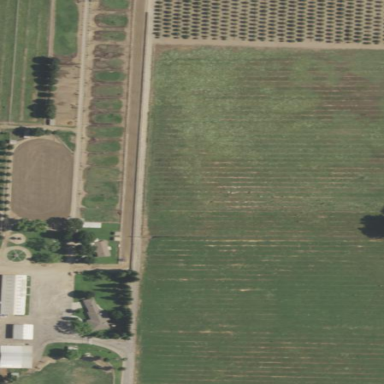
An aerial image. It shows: Farm with field of cropland.